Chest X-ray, PA view. Patient: 58 years old, sex F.
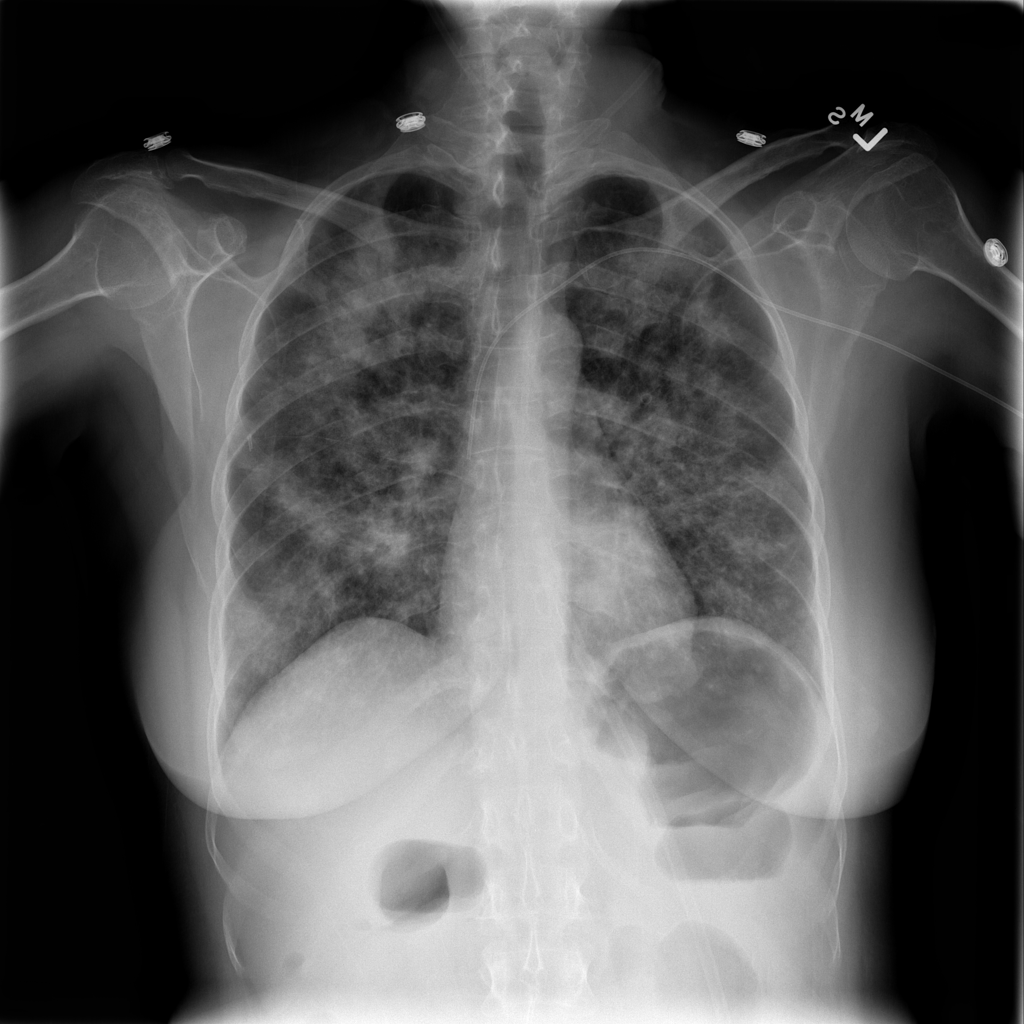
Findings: Infiltration